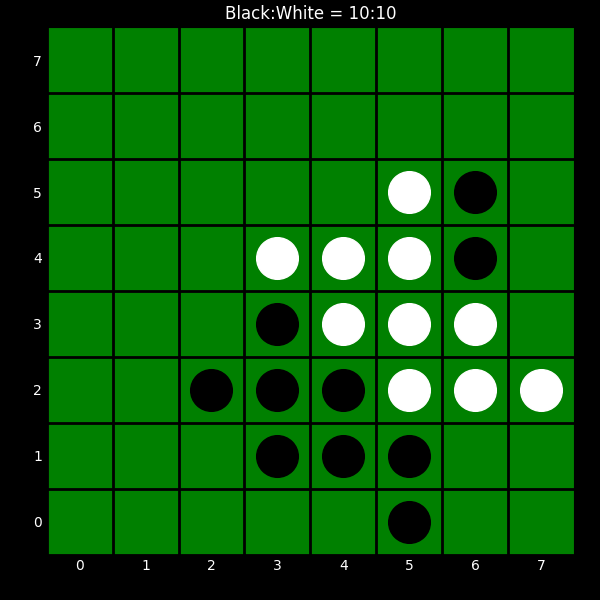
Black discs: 10
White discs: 10